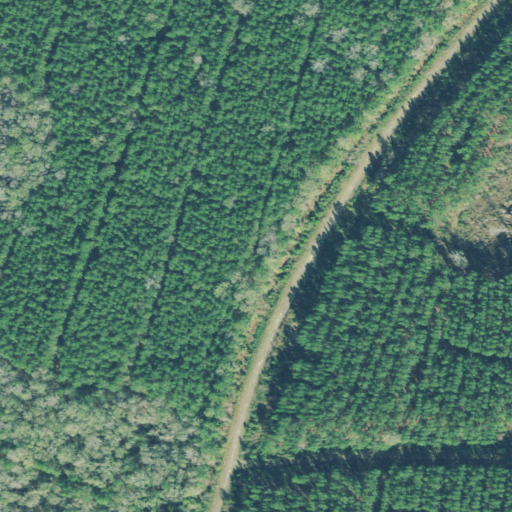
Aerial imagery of island in Georgia named Long Island containing evergreen forest, woody wetlands, grassland, and herbaceous wetlands